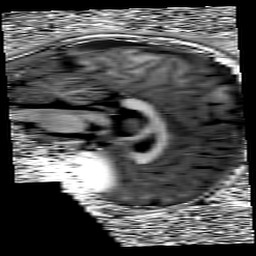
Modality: UNIT1
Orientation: sagittal
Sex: male
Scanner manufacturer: siemens
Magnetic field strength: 3 T
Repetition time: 5 s
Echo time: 0.00368 s